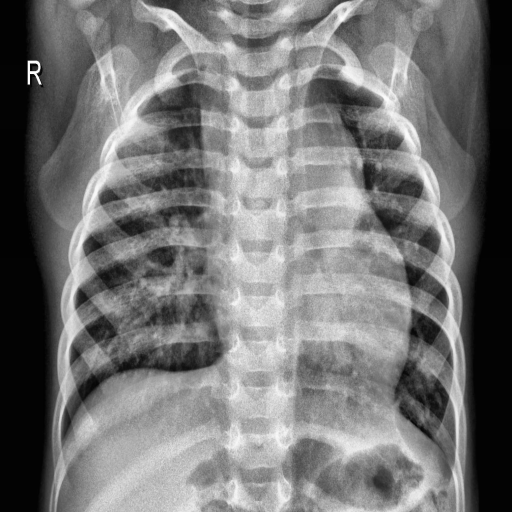
Finding: PNEUMONIA